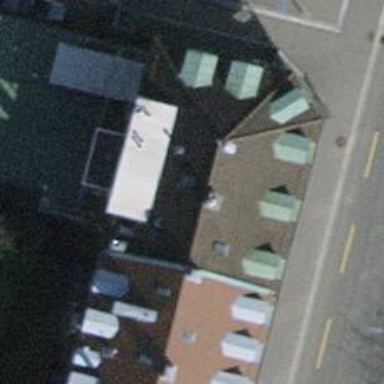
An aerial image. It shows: Pub.